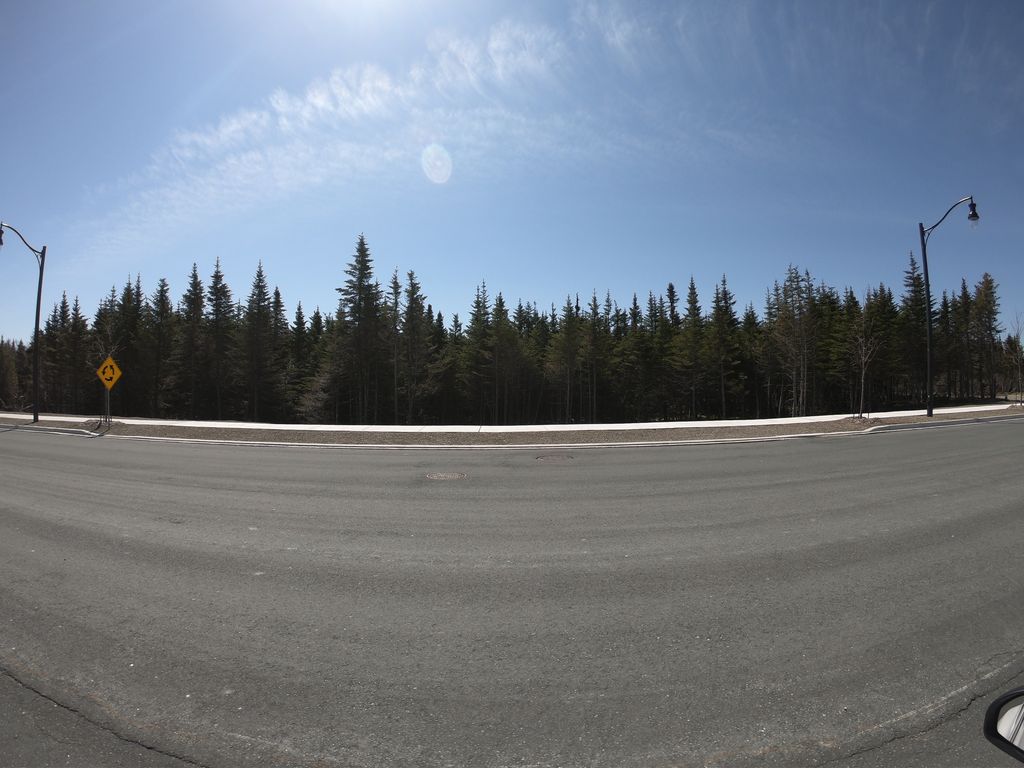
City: st_johns